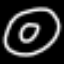
Label: donut